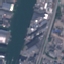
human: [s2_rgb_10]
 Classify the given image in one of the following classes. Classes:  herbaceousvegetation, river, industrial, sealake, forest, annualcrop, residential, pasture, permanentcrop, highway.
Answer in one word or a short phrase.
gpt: River